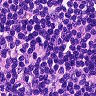
Metastatic tissue present: no